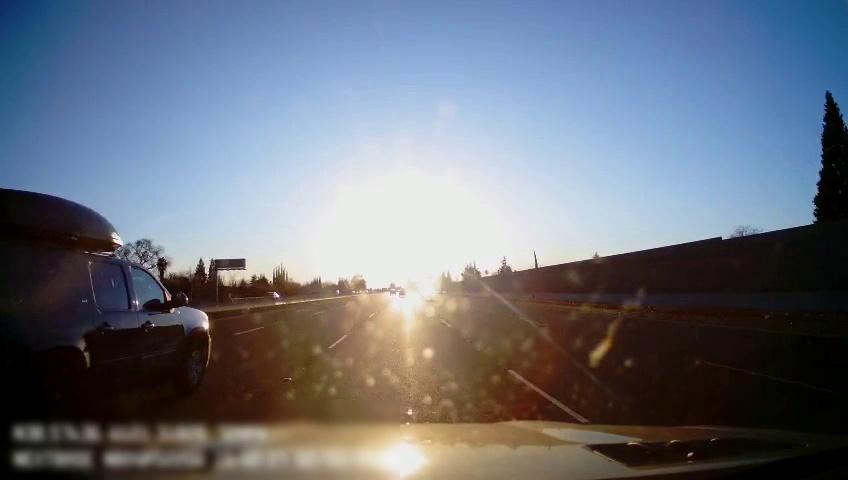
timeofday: Day
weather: Sunny
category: Drivable Space
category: Vehicles | Car
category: Vehicles | Car
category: Vehicles | SUV
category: Lanes | Alternate Lane
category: Lanes | Alternate Lane
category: Lanes | Current Lane
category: Lanes | Current Lane
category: Lanes | Alternate Lane
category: Lanes | Alternate Lane